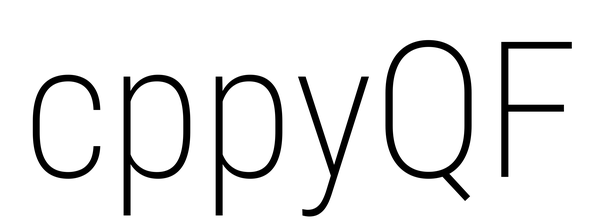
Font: Roboto_Condensed_ExtraLight